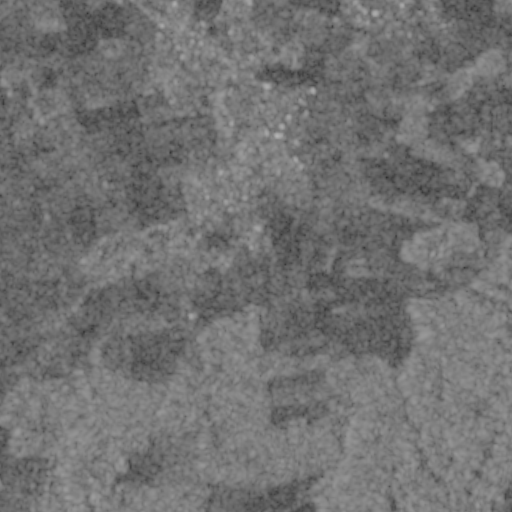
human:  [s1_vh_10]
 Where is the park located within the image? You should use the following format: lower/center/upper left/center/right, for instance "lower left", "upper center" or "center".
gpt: The park is located in the upper center of the image.
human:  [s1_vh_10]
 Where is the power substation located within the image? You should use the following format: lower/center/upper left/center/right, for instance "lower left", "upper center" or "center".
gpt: The power substation is located in the upper center of the image.
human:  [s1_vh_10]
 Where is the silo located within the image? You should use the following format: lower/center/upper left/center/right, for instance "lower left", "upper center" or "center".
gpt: The silo is located in the upper center of the image.
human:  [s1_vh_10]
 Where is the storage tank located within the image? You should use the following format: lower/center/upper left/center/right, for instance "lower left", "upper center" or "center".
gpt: The storage tank is located in the upper right of the image.
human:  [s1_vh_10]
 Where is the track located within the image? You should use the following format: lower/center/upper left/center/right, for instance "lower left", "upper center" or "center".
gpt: The track is located in the upper center of the image.
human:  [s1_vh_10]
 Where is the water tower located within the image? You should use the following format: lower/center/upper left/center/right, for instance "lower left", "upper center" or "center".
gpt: The water tower is located in the upper center of the image.
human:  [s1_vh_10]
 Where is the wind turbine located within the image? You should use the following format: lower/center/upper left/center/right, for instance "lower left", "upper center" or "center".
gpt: The wind turbine is located in the lower right of the image.
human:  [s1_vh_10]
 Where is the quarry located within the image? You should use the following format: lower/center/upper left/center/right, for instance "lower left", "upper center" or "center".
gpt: There is no quarry in the image.

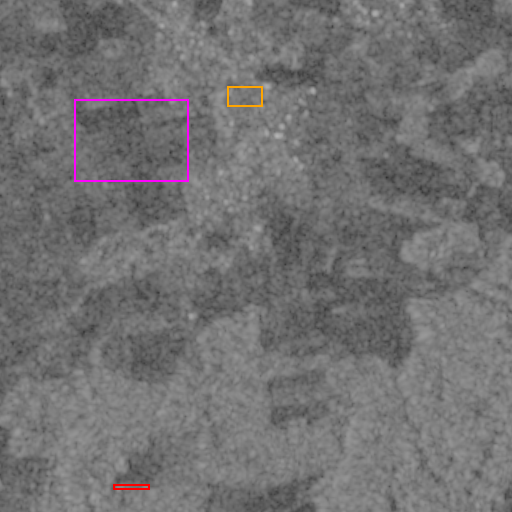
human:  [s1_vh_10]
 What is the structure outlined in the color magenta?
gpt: The structure outlined in magenta is a crop field.
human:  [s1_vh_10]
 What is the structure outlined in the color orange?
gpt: The structure outlined in orange is a park.
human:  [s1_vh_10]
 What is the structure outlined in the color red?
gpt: The structure outlined in red is a parking lot.
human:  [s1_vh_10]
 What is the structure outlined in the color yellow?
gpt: There is no yellow outline.